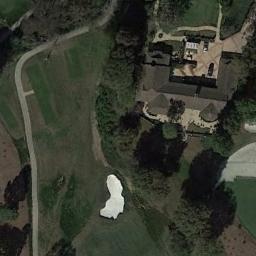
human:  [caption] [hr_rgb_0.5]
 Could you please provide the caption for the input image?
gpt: There is a sand bunker and a path on a large green lawn in the golf course with many trees and several buildings .

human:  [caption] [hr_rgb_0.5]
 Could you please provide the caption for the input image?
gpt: There is a winding road and a bunker .

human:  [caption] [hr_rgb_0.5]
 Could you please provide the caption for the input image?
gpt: The golf course has some roads, Barrier trees and a sandpit and a house is also in the golf course .

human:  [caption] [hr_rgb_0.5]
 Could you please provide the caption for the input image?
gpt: There are many trees in the golf course .

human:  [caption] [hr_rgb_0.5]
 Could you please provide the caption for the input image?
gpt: The golf course with a bunker beside some green trees .